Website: crate-barrel
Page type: review-order
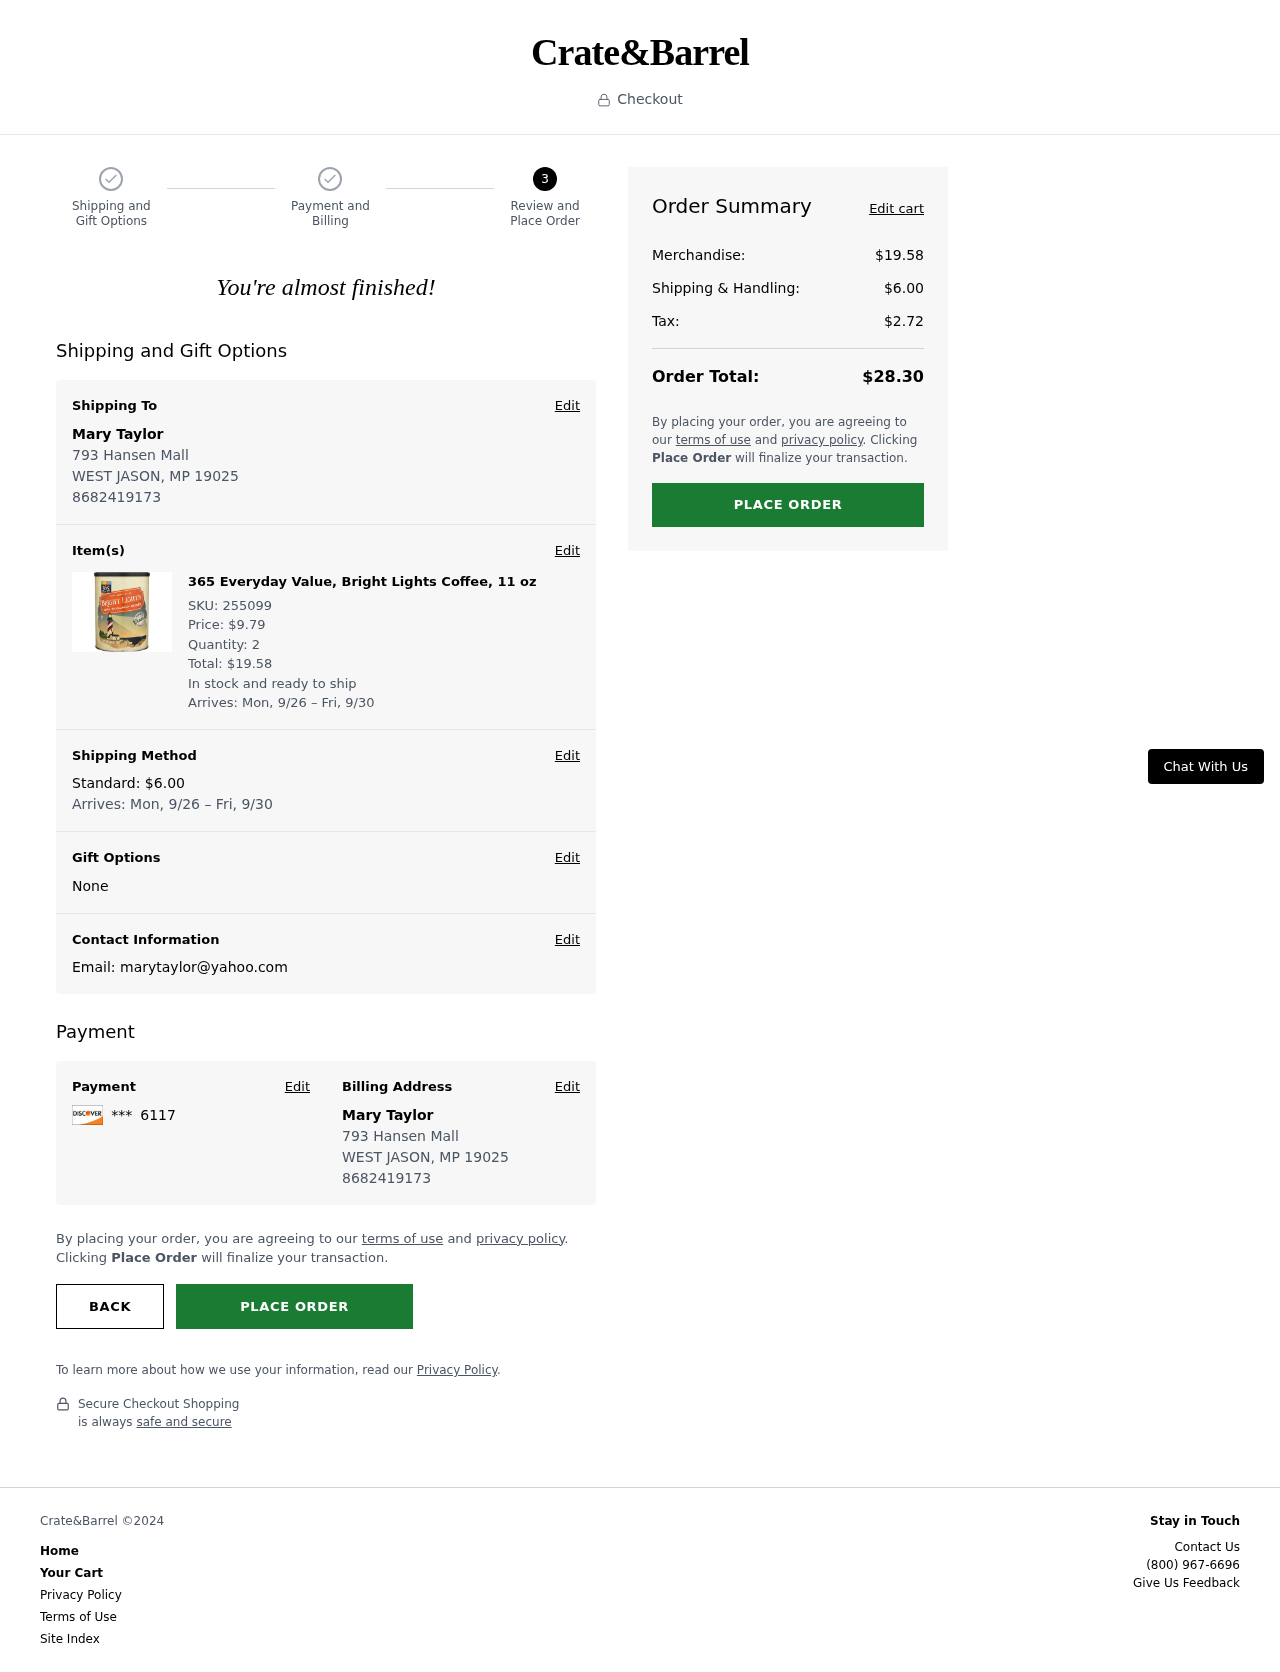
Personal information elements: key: PII_CARD_LAST4
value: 6117
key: PII_CITY
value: WEST JASON
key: PII_EMAIL
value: marytaylor@yahoo.com
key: PII_FULLNAME
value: Mary Taylor
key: PII_PHONE
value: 8682419173
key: PII_POSTCODE
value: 19025
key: PII_STATE_ABBR
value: MP
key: PII_STREET
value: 793 Hansen Mall
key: PII_FIRSTNAME
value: Mary
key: PII_LASTNAME
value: Taylor
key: PII_FULLNAME2
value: Mary Taylor
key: PII_FULLNAME3
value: Mary Taylor
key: PII_FIRSTNAME2
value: Mary
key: PII_FIRSTNAME3
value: Mary
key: PII_LASTNAME2
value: Taylor
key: PII_LASTNAME3
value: Taylor
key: PII_FIRSTNAME_DERIVED
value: Mary
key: PII_LASTNAME_DERIVED
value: Taylor
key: PII_FULLNAME_DERIVED
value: Mary Taylor
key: PII_NAME_FULL_DERIVED
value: Mary Taylor
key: PII_CITY2
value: WEST JASON
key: PII_STATE
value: MP
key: PII_POSTCODE_FULL
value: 19025
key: PII_POSTCODE_NUMERIC
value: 19025
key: PII_PHONE_LINE
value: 9173
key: PII_PHONE_SUFFIX
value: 9173
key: PII_PHONE2
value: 8682419173
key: PII_PHONE3
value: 8682419173
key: PII_PHONE_NUMERIC
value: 8682419173
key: PII_PHONE_LINE_NUMERIC
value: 9173
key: PII_PHONE_SUFFIX_NUMERIC
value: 9173
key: PII_PHONE2_NUMERIC
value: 8682419173
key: PII_PHONE3_NUMERIC
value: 8682419173
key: PII_PHONE_DIGITS
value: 8682419173
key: PII_PHONE_LAST4
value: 9173
Product elements: key: PRODUCT1_NAME
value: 365 Everyday Value, Bright Lights Coffee, 11 oz
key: PRODUCT1_PRICE
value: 9.79
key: PRODUCT1_QUANTITY
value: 2
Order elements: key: ORDER_SKU
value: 255099
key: ORDER_ITEM_TOTAL
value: $19.58
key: ORDER_DELIVERY_DATE_ITEM
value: Mon, 9/26 – Fri, 9/30
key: ORDER_SHIPPING_COST
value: $6.00
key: ORDER_DELIVERY_DATE
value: Mon, 9/26 – Fri, 9/30
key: ORDER_SUBTOTAL
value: $19.58
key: ORDER_SHIPPING_COST_SUMMARY
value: $6.00
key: ORDER_TAX
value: $2.72
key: ORDER_TOTAL
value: $28.30